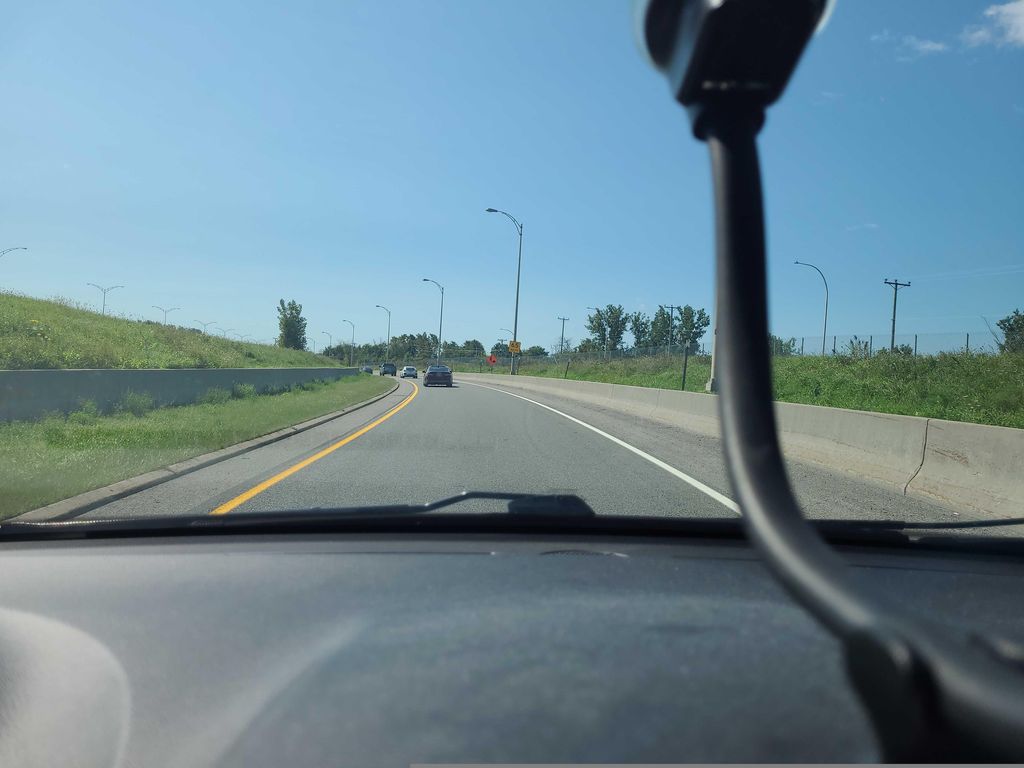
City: montreal